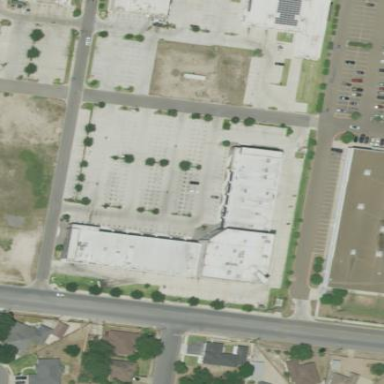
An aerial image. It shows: Fitness center building.